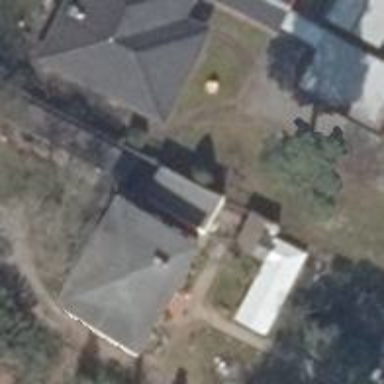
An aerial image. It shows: Building with pyramidal roof shape.